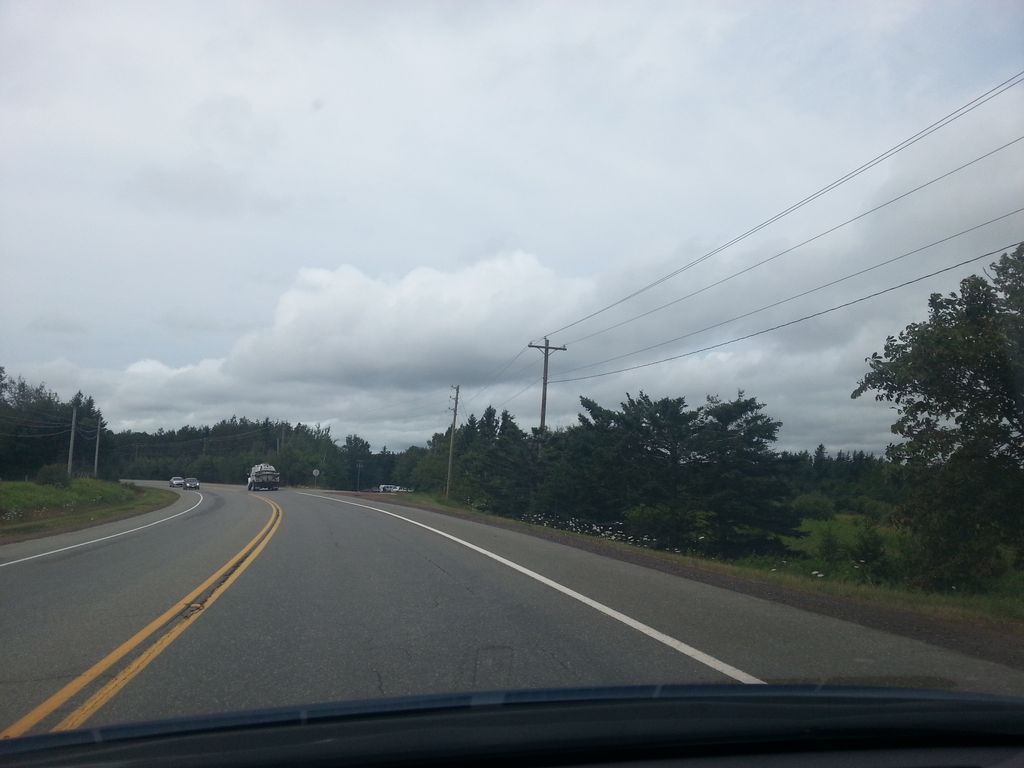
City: charlottetown